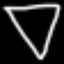
Label: diamond